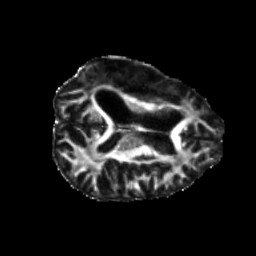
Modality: FA
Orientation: axial
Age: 27
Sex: female
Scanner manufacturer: siemens
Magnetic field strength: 3 T
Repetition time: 5.25 s
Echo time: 0.08 s